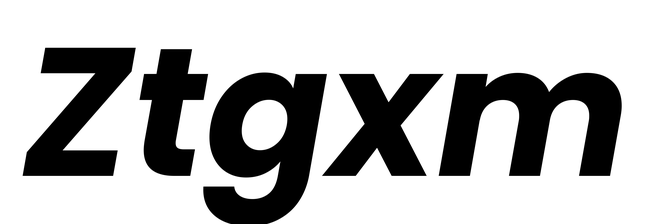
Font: Poppins-BoldItalic